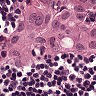
Metastatic tissue present: yes